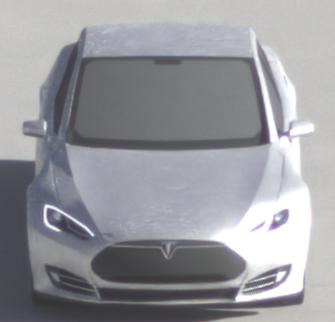
Make: Tesla
Model: Model S 60
Detailed model: Model S
Model produced from: 2013/10
Model produced until: 2014/10
Doors: 5
Color: white
Road condition: dry road
Daytime: morning or afternoon
Contrast: high contrast